Field crop: maize
Growth stage: 2
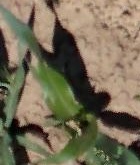
Species: maize